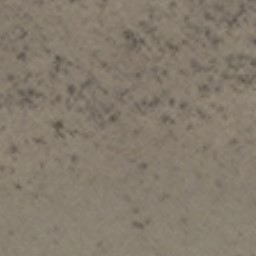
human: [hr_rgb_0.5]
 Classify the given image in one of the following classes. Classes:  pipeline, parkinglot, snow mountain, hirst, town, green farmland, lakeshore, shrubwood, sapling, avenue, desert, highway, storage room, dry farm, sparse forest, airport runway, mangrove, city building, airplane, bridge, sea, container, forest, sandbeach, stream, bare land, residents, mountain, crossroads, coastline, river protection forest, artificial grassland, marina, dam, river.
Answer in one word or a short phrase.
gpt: bare land